Interaction volume radius: 5 \u00c5
Interaction volume height: 20 \u00c5
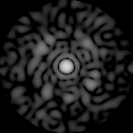
Disorder parameter: 0.8103